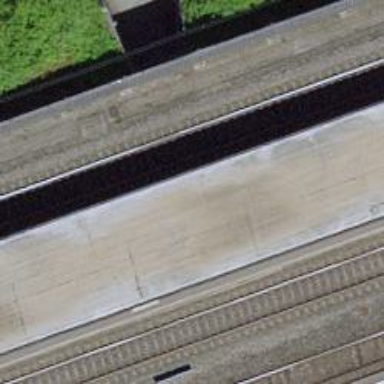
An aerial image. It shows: Asphalt steps along the road.